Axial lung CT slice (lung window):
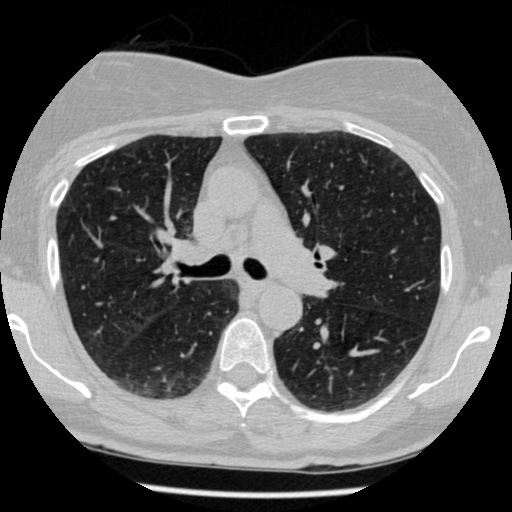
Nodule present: no